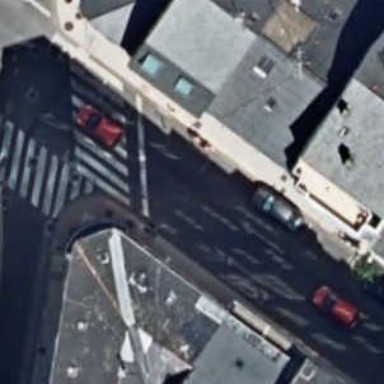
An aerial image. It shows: Traffic signals at road crossing.